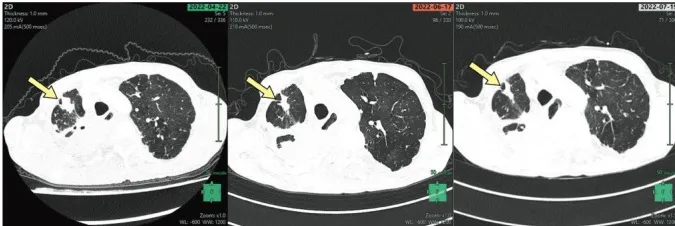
The bone destruction of the right ribs (arrows.
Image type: radiology (ct)